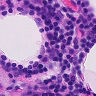
Metastatic tissue present: no